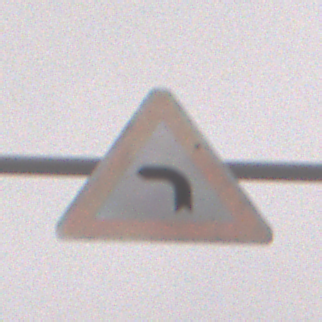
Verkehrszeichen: KurveLinks
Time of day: Midday
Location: Outdoor (Nature)
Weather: Overcast
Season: Winter
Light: Natural